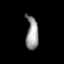
Tissue: lung
Cell type: Epithelial cells
Senescence score: 0.2204
Nuclear area (px): 401
Mean DAPI intensity: 148.978